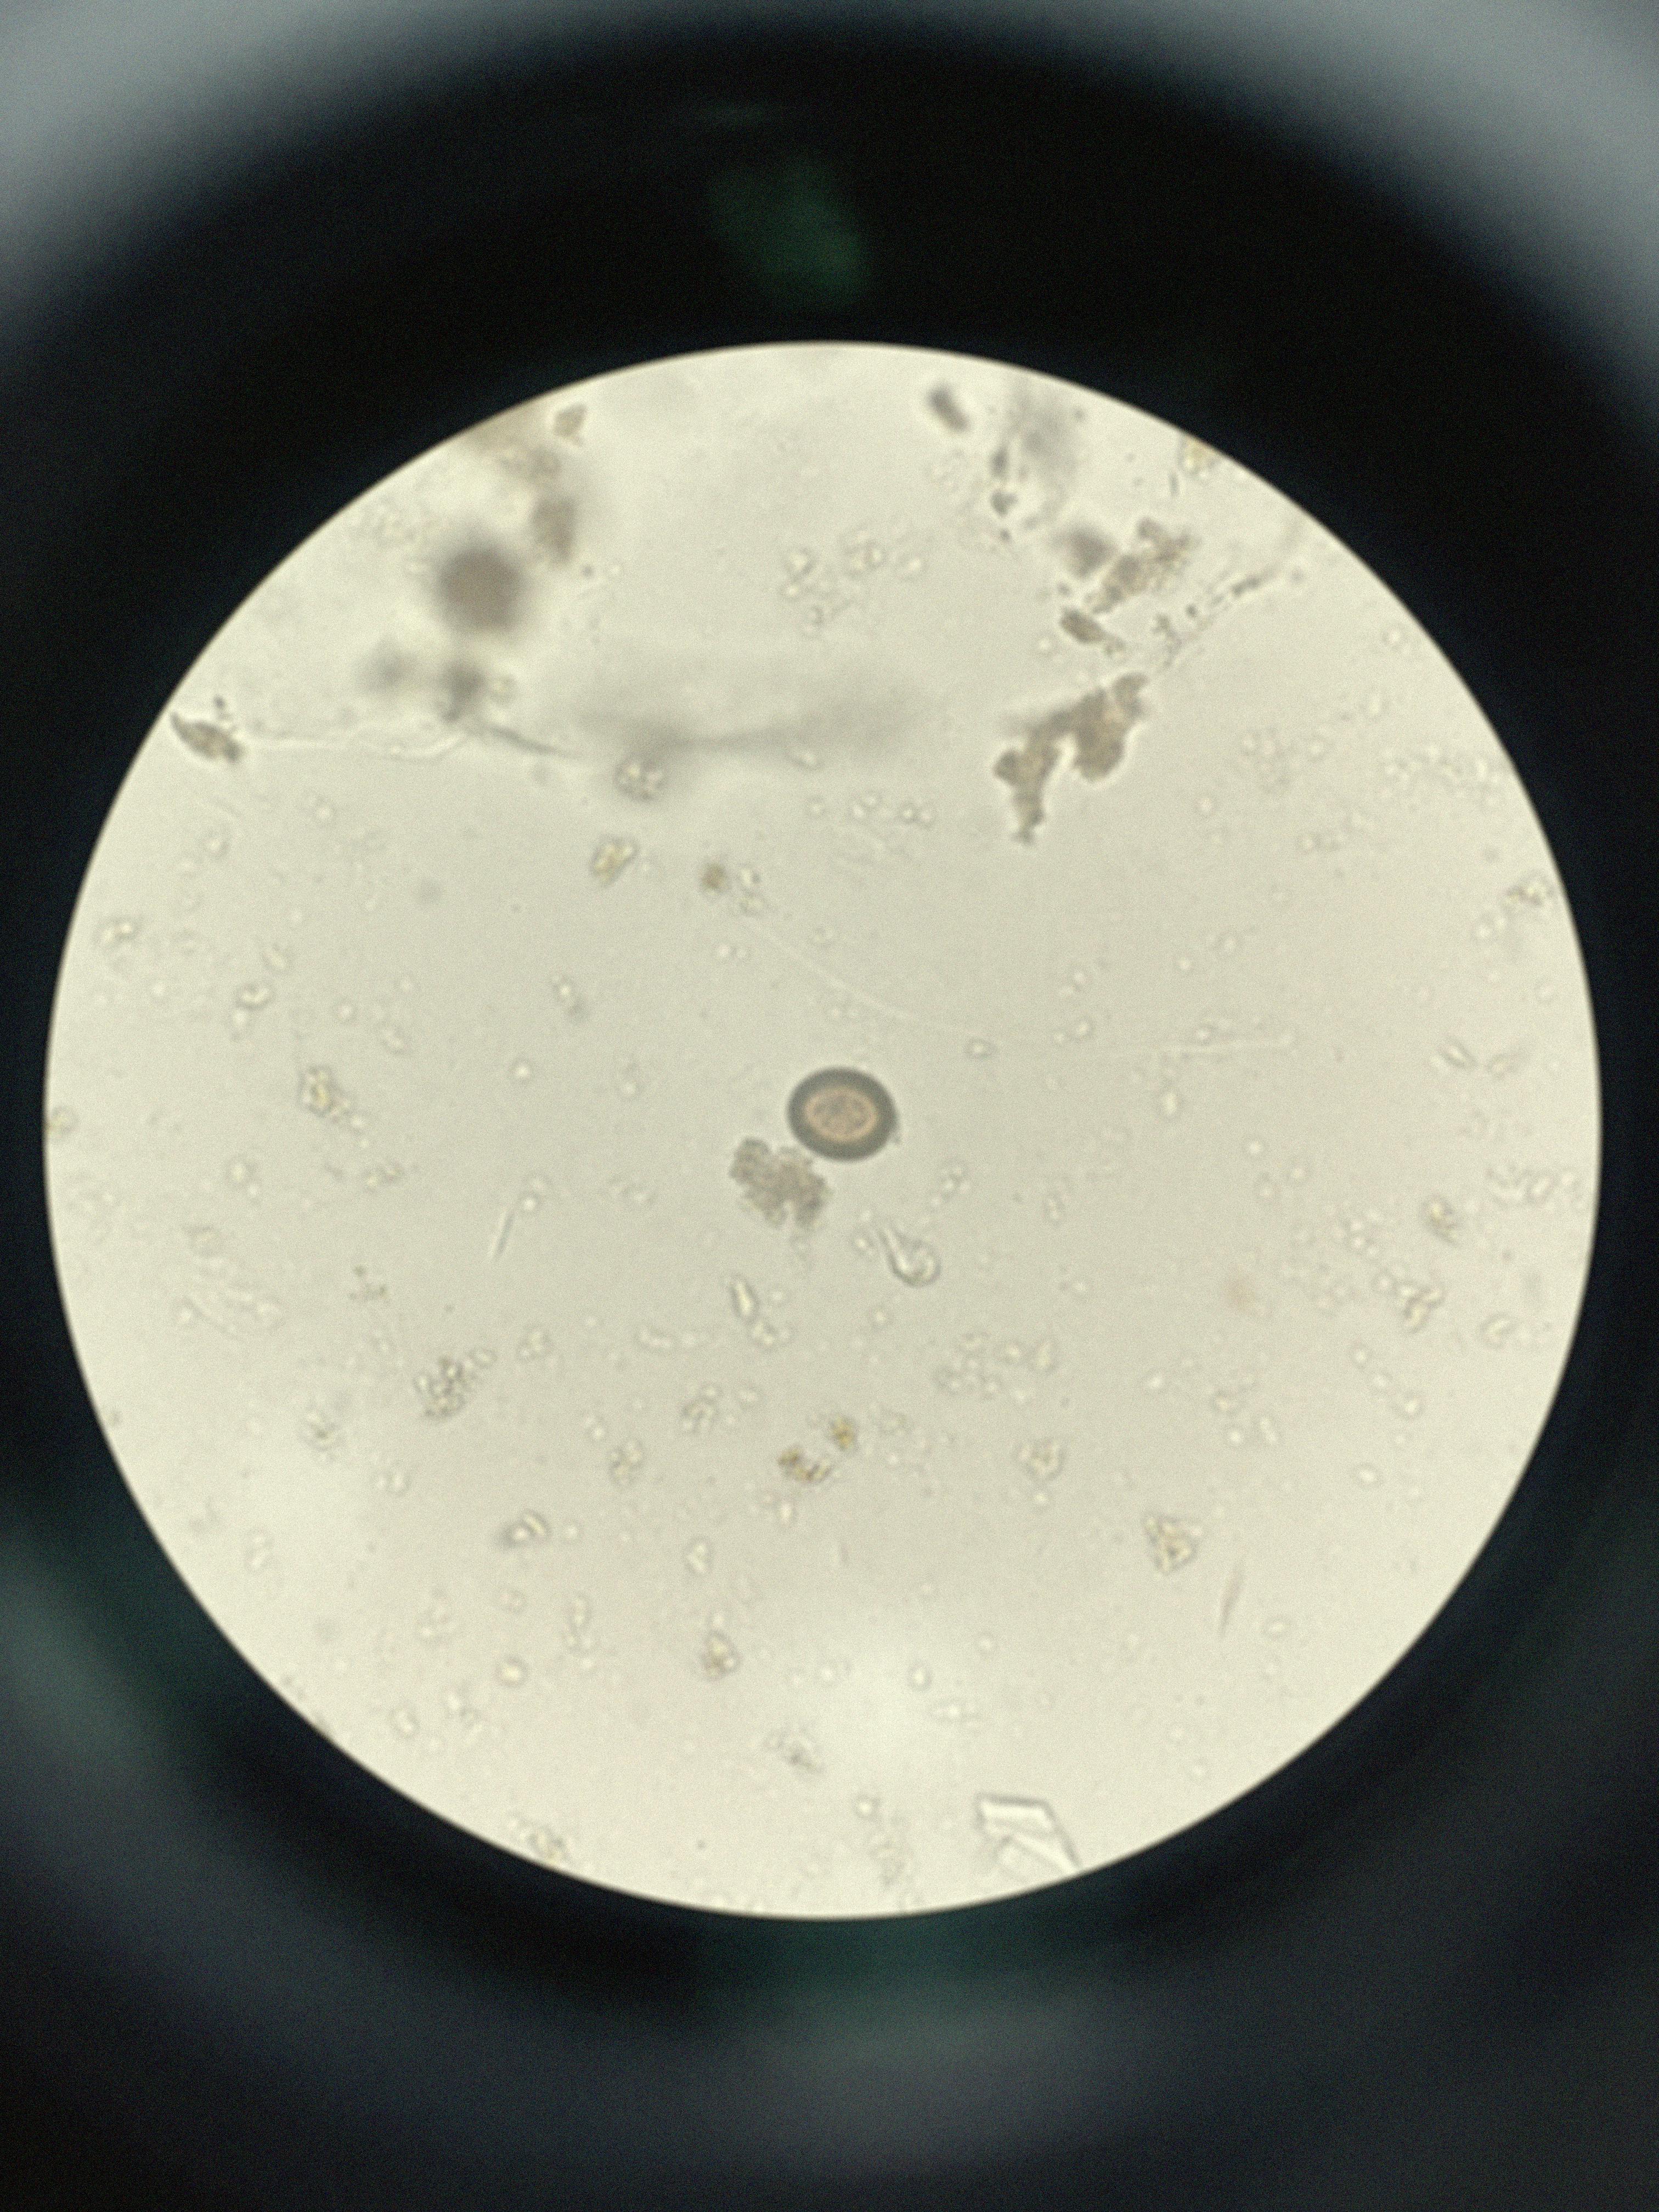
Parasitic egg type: Taenia spp. egg